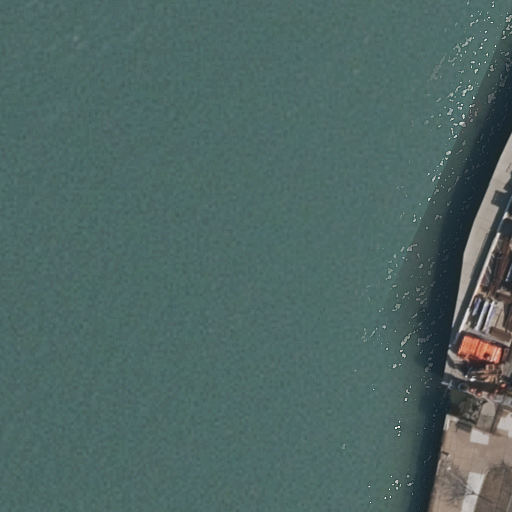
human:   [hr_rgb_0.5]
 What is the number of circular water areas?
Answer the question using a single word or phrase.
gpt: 0

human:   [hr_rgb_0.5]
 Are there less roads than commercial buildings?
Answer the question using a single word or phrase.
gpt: no

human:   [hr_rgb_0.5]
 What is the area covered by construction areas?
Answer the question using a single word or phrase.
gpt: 0m2

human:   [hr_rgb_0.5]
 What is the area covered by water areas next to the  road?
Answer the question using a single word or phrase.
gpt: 9349m2

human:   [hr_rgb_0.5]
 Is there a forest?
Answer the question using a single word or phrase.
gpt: no

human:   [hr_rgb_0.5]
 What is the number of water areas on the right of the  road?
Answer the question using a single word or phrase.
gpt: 0

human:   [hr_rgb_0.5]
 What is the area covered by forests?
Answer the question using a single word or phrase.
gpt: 0m2

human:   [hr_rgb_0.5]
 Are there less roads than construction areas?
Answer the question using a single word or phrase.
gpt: no

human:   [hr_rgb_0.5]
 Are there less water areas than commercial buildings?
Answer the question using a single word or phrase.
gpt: no

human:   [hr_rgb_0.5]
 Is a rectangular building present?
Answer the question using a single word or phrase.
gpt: no

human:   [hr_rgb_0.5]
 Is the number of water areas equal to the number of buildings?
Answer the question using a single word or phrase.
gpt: no

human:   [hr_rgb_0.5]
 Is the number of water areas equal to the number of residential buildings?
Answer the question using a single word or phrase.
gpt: no

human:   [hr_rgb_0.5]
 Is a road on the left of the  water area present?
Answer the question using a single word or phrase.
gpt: no

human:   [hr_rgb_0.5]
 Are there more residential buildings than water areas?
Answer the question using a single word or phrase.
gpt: no

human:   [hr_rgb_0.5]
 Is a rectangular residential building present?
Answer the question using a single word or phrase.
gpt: no

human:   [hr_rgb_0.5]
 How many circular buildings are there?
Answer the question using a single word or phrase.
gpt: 0

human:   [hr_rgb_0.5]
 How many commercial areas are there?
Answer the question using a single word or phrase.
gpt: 0

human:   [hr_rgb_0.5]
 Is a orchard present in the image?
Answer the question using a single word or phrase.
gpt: no

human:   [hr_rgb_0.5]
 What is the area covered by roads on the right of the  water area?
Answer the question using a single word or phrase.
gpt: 0m2

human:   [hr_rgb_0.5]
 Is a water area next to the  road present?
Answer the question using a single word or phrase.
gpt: yes

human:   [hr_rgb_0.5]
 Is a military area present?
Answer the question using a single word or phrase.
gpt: no

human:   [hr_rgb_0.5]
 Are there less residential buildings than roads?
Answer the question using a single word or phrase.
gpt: yes

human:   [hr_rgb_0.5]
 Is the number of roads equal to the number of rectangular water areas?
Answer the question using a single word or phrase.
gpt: yes

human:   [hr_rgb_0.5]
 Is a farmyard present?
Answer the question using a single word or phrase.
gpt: no

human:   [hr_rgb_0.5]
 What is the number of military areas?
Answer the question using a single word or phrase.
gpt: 0

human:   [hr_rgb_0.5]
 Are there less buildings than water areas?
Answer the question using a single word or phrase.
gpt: yes

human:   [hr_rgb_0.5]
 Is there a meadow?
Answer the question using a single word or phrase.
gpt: no

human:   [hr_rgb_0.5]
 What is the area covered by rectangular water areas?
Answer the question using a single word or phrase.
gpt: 9349m2

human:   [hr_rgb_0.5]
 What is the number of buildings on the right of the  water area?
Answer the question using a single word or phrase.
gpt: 0

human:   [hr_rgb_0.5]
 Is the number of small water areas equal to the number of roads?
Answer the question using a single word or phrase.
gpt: no

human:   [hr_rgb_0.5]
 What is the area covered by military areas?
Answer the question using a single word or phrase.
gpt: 0m2

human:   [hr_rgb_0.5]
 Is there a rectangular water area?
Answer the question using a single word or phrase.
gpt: yes

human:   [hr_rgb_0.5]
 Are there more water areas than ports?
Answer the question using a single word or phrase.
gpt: yes

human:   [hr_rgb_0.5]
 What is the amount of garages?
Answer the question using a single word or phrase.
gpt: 0

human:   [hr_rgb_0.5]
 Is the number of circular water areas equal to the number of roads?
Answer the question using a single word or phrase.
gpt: no

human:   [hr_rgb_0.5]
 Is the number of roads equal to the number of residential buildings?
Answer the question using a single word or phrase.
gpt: no

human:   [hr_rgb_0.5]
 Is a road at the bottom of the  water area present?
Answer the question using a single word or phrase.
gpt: yes